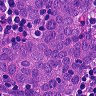
Metastatic tissue present: yes